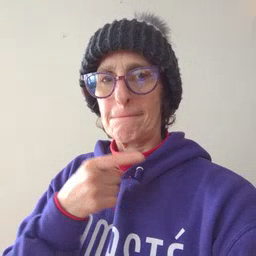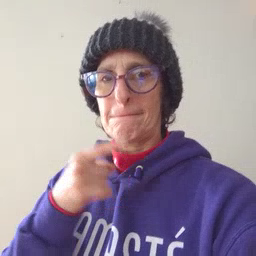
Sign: hesheit